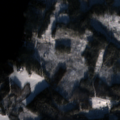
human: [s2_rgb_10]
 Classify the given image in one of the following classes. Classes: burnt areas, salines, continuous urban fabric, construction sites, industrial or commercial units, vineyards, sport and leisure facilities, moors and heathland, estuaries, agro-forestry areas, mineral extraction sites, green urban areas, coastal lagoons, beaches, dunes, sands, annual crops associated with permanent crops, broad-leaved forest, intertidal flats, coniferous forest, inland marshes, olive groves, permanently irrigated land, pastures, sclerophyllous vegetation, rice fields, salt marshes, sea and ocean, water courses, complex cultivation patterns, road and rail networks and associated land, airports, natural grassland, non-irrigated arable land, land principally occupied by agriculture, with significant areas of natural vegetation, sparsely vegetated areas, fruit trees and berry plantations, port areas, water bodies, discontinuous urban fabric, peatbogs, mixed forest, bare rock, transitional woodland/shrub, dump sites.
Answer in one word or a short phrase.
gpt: coniferous forest, mixed forest, transitional woodland/shrub, water bodies